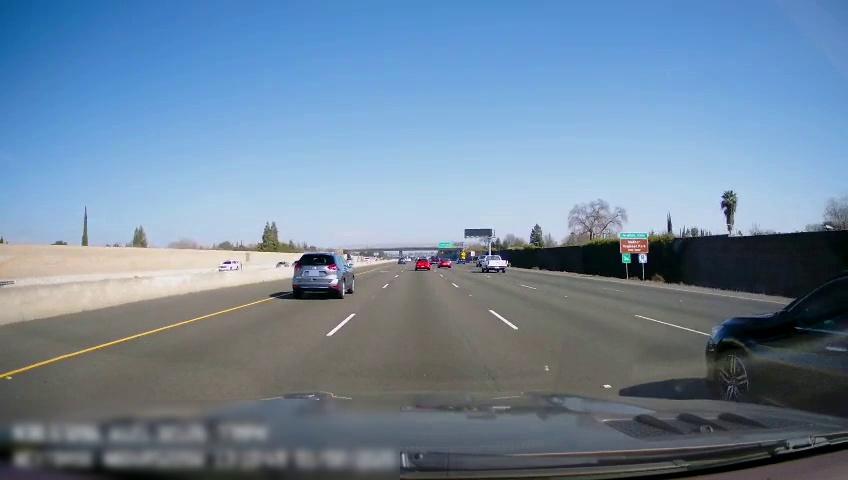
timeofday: Day
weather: Sunny
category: Drivable Space
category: Vehicles | Car
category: Vehicles | SUV
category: Vehicles | Car
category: Vehicles | Car
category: Vehicles | Car
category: Vehicles | SUV
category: Vehicles | Truck
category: Vehicles | SUV
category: Vehicles | Truck
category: Vehicles | Car
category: Lanes | Alternate Lane
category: Lanes | Current Lane
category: Lanes | Current Lane
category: Lanes | Alternate Lane
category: Lanes | Alternate Lane
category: Lanes | Alternate Lane
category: Traffic | Signs
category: Traffic | Signs
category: Traffic | Signs
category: Traffic | Signs
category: Traffic | Signs